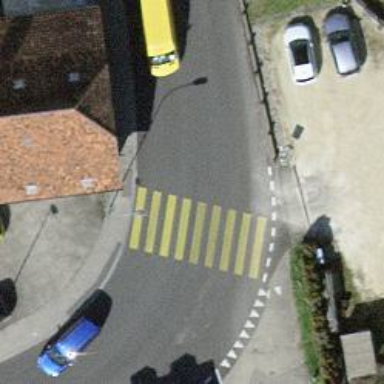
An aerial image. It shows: Uncontrolled zebra crossing on the road.